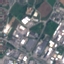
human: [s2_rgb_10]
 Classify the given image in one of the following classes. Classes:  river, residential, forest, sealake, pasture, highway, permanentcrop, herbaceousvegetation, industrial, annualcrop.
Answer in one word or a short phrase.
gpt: Industrial